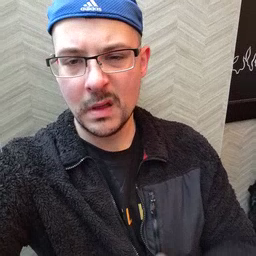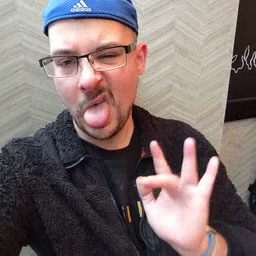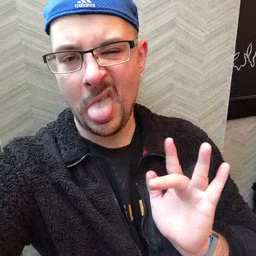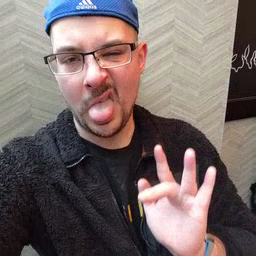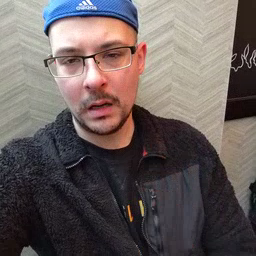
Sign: yucky